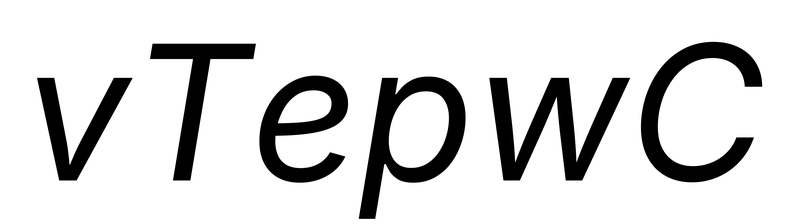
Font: Inter-Italic_Italic